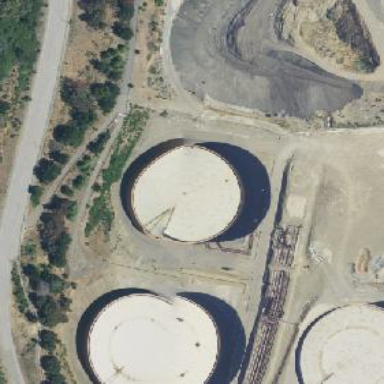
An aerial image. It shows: Storage tank building.